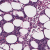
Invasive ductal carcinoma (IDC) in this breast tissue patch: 0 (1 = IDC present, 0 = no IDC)